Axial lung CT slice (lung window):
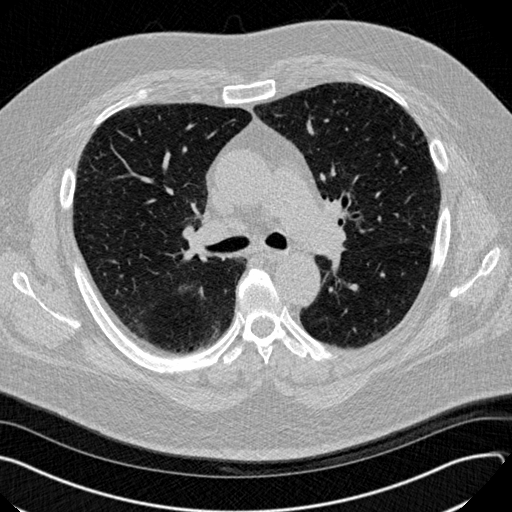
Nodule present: no